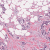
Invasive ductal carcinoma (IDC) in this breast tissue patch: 1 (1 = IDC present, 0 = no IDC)